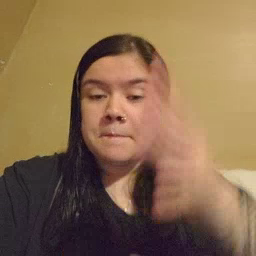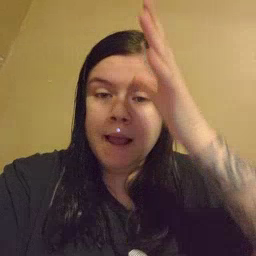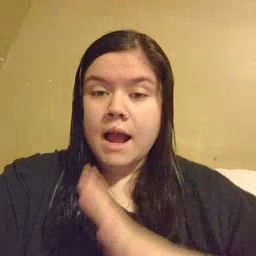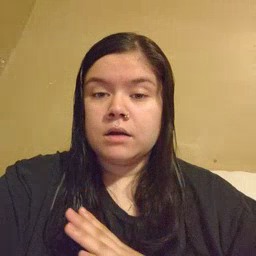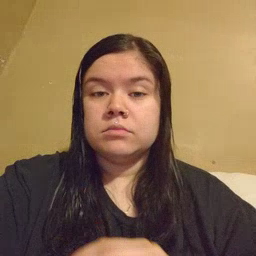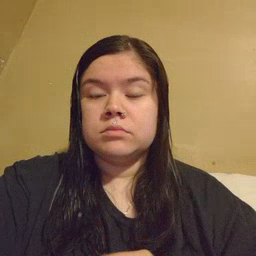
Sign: man